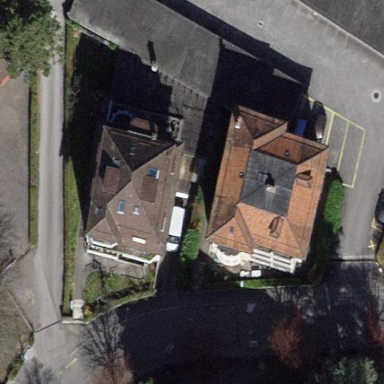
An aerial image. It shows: Group of garages.